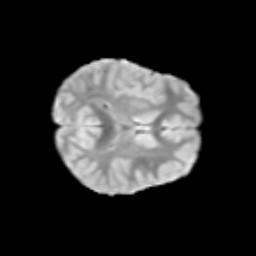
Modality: T2w
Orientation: axial
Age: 9
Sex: female
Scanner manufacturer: siemens
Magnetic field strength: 3 T
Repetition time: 3.8 s
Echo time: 0.07 s